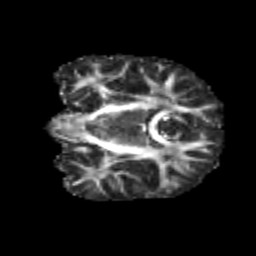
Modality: FA
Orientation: coronal
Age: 10
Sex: female
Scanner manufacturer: siemens
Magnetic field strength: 3 T
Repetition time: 3.8 s
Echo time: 0.07 s